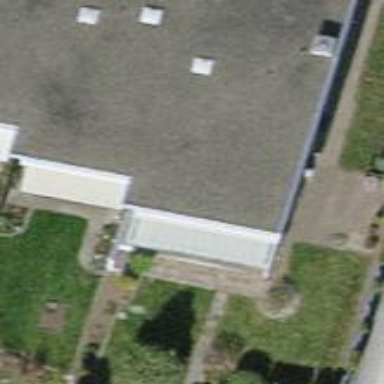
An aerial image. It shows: Terrace building.